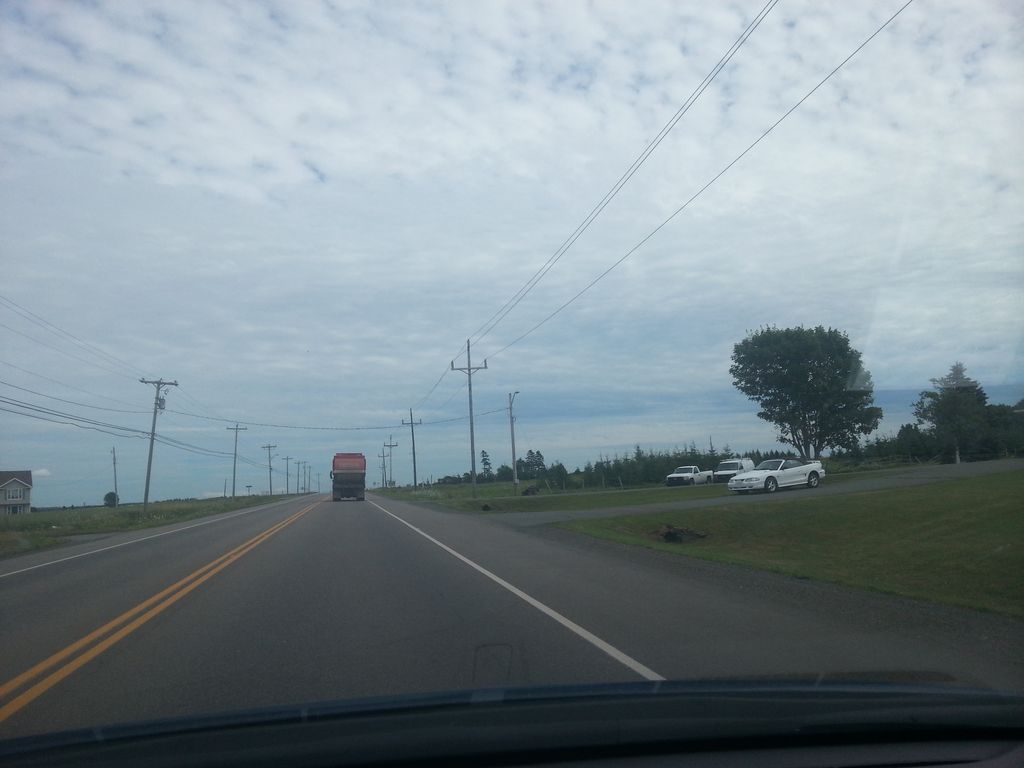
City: charlottetown